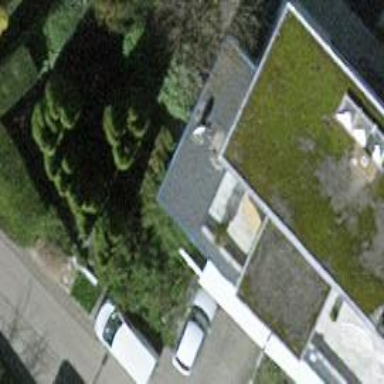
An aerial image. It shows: View of roof of building.